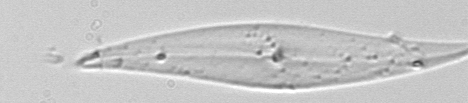
Label: Pleurosigma